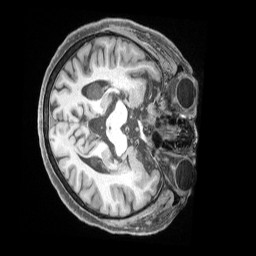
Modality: T1w
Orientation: axial
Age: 72
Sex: female
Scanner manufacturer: siemens
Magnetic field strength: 3 T
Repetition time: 2.5 s
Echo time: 0.00222 s